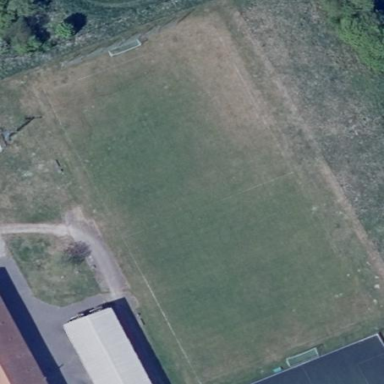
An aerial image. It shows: Soccer pitch with grass surface for leisure land.